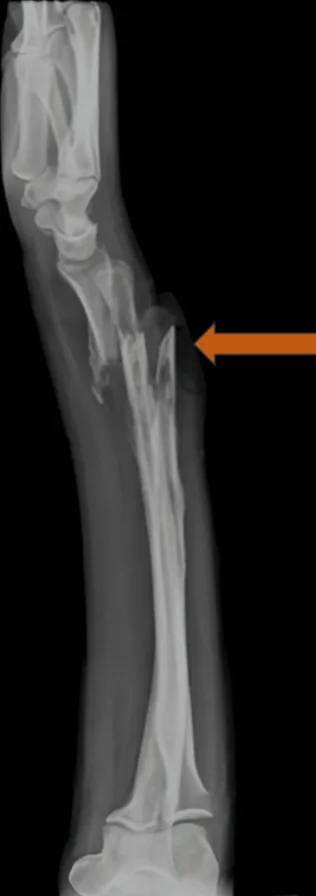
X-ray of the right forearm lateral view showing comminuted fracture with acute osteomyelitis of both bone distal forearm right (marked with orange arrow).
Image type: radiology (x_ray)